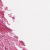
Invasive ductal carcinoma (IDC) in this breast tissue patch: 0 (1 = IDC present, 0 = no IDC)